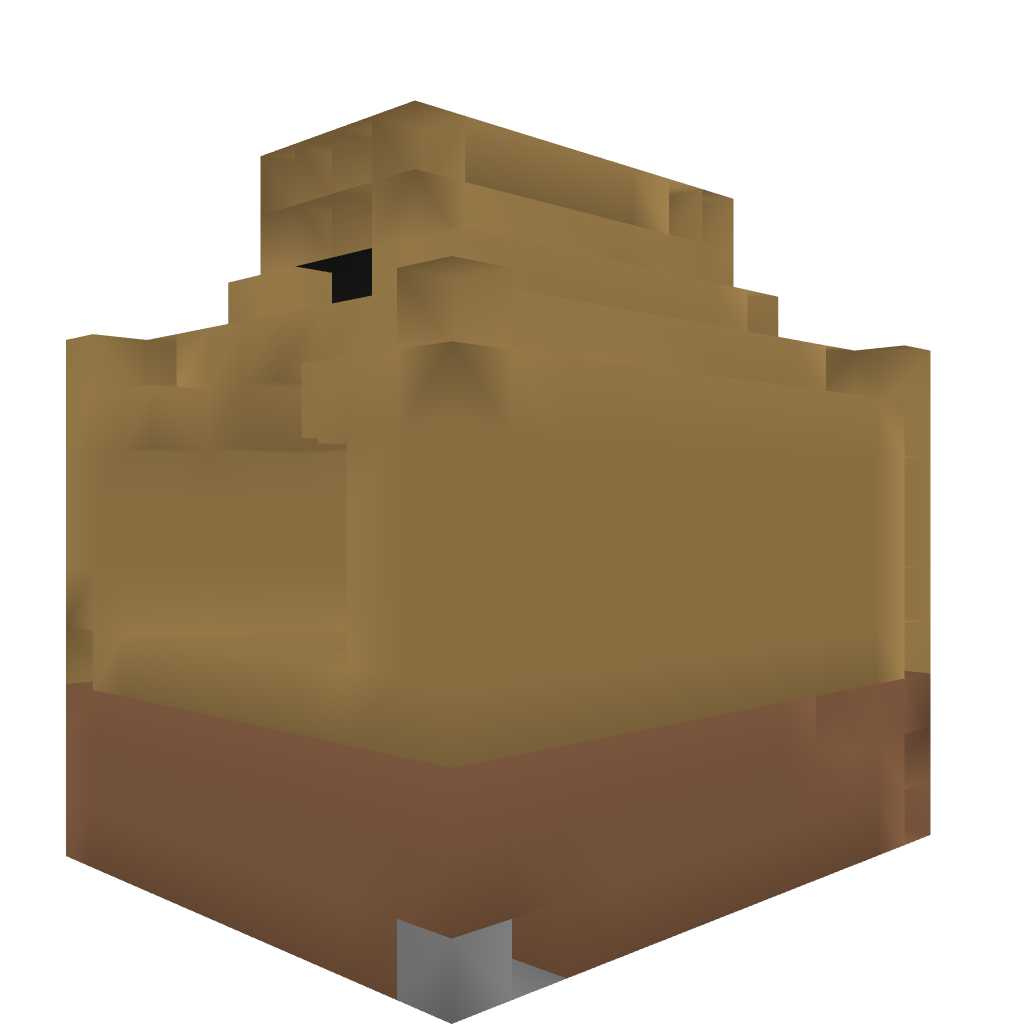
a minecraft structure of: Cannon